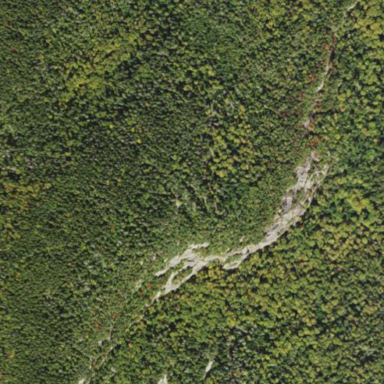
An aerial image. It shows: Landscape of bare rock.